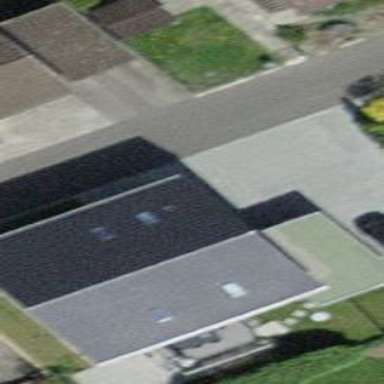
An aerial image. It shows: Detached building.